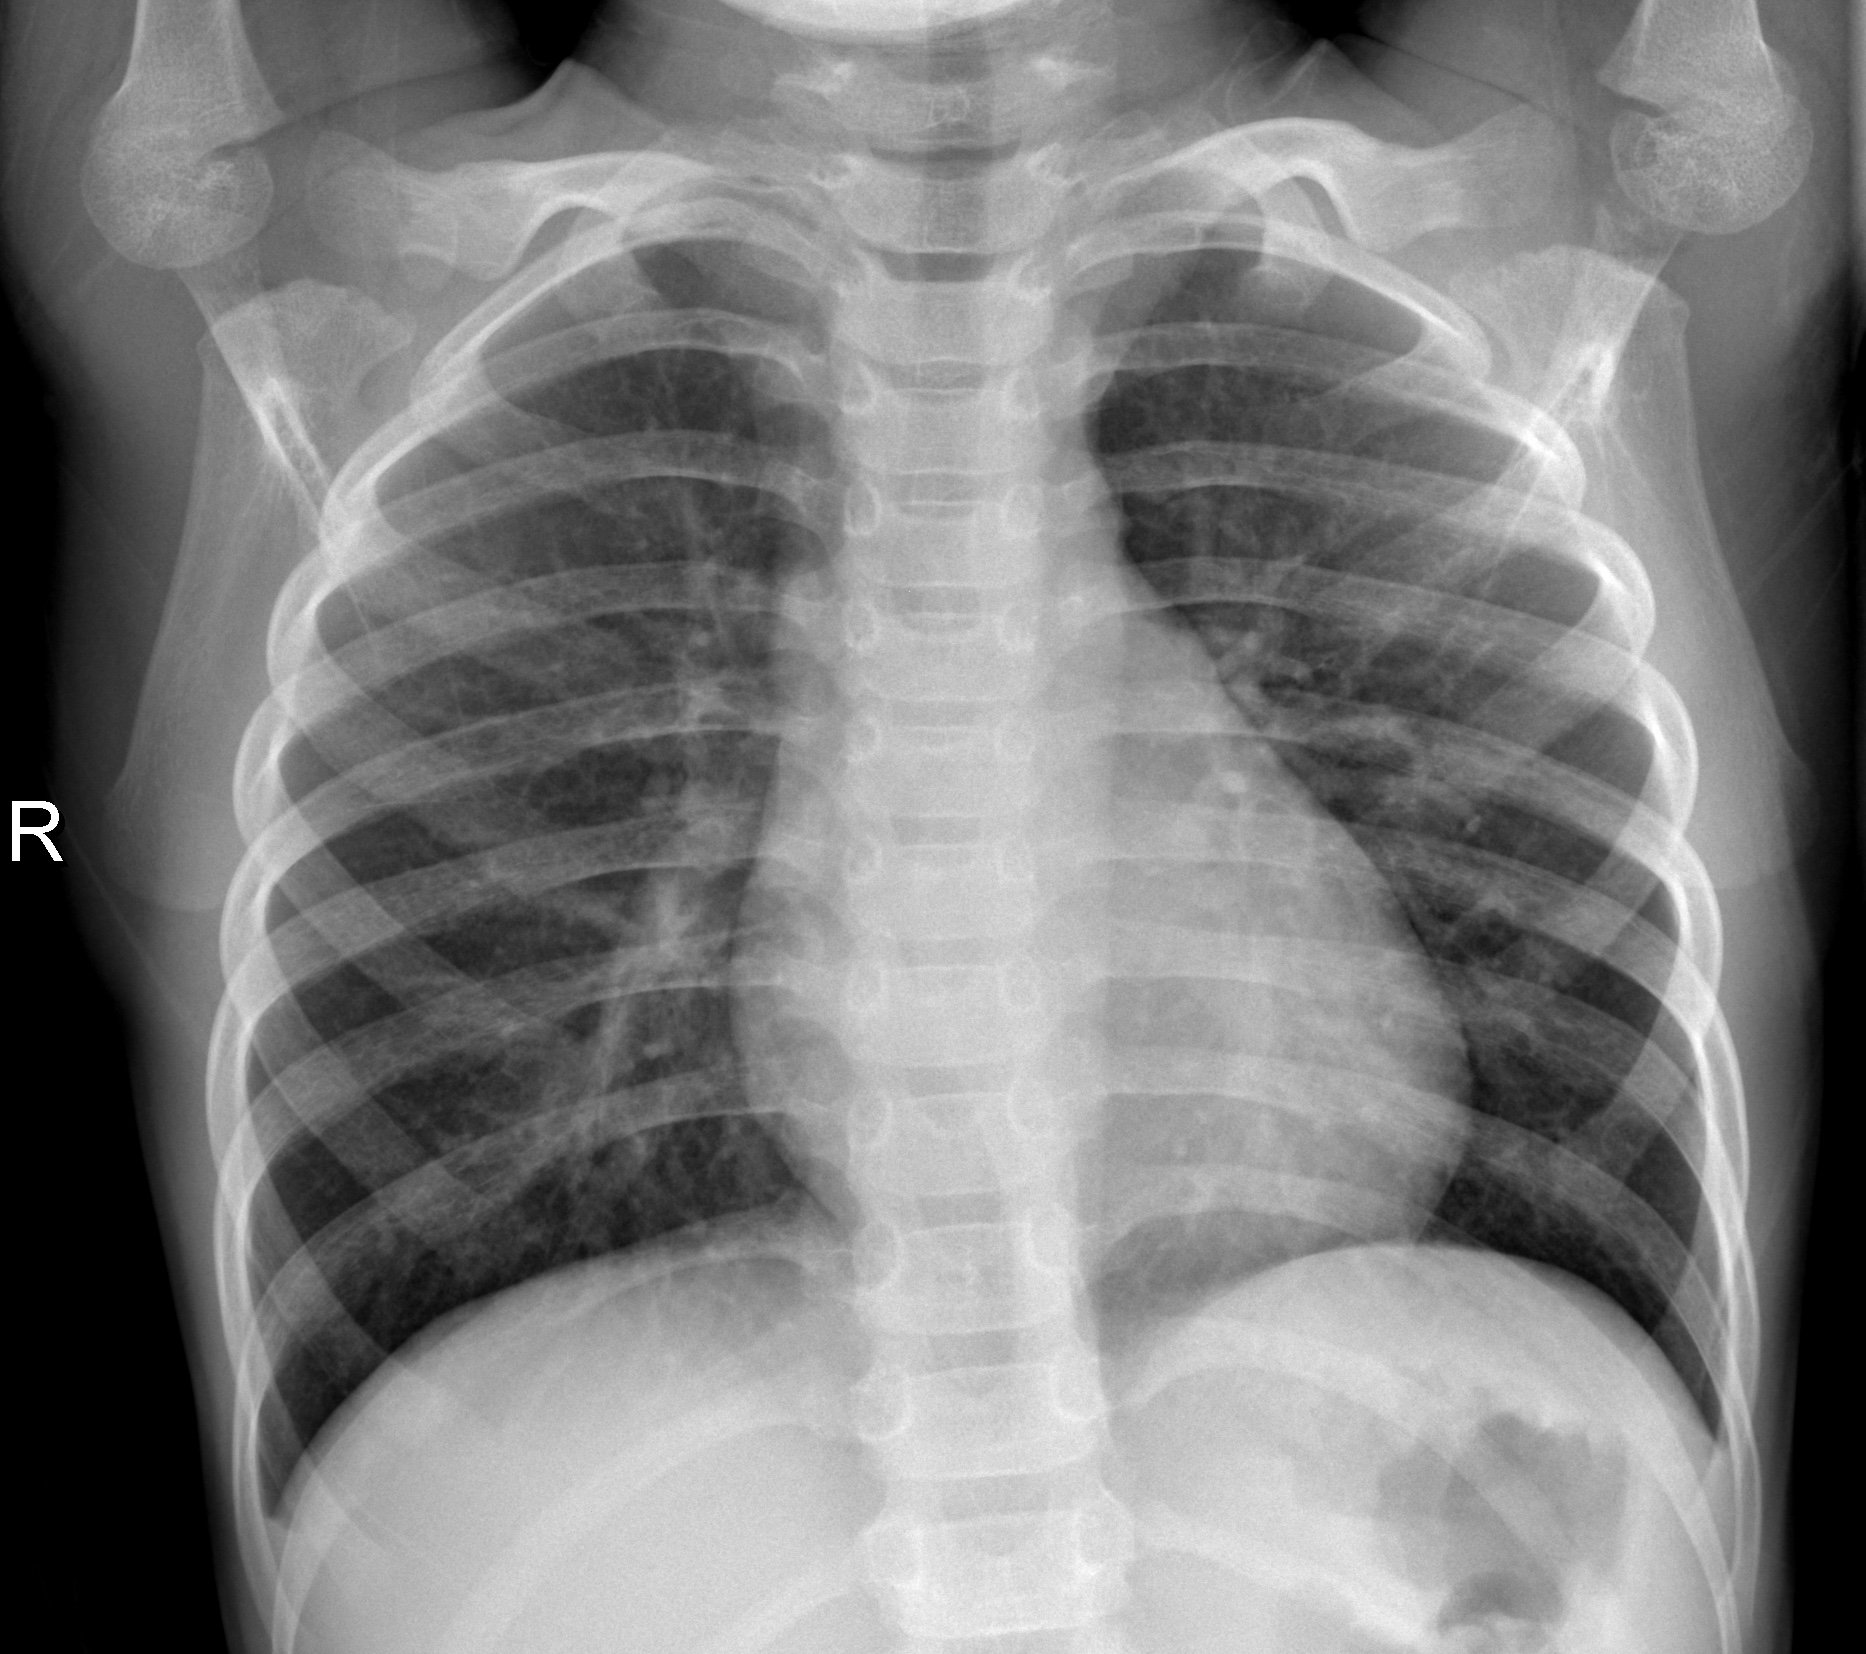
Diagnosis: NORMAL